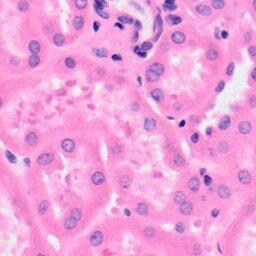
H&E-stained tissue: Kidney